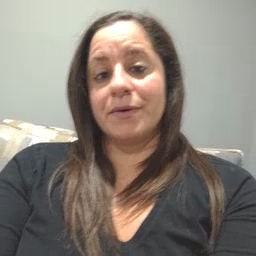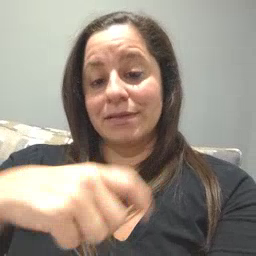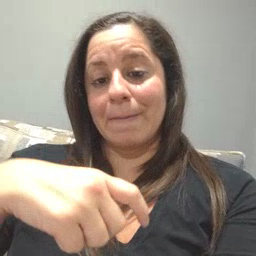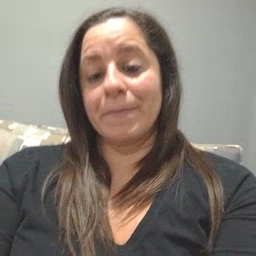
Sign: time